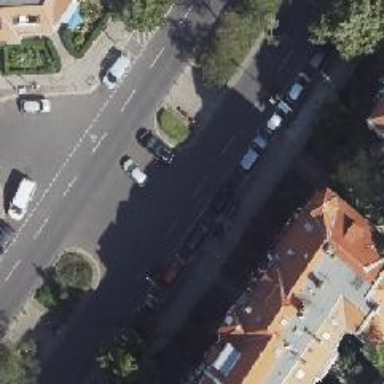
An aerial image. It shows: Unmarked road crossing.